Interaction volume radius: 10 \u00c5
Interaction volume height: 25 \u00c5
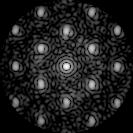
Disorder parameter: 0.3175